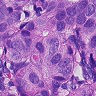
Metastatic tissue present: yes